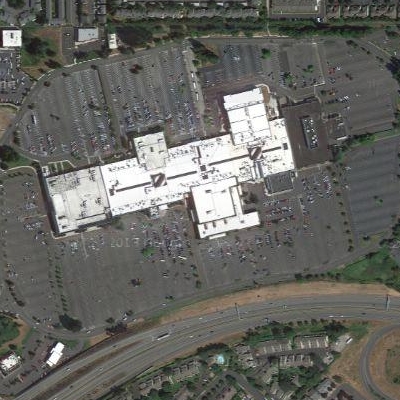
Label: gParking